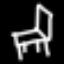
Label: chair